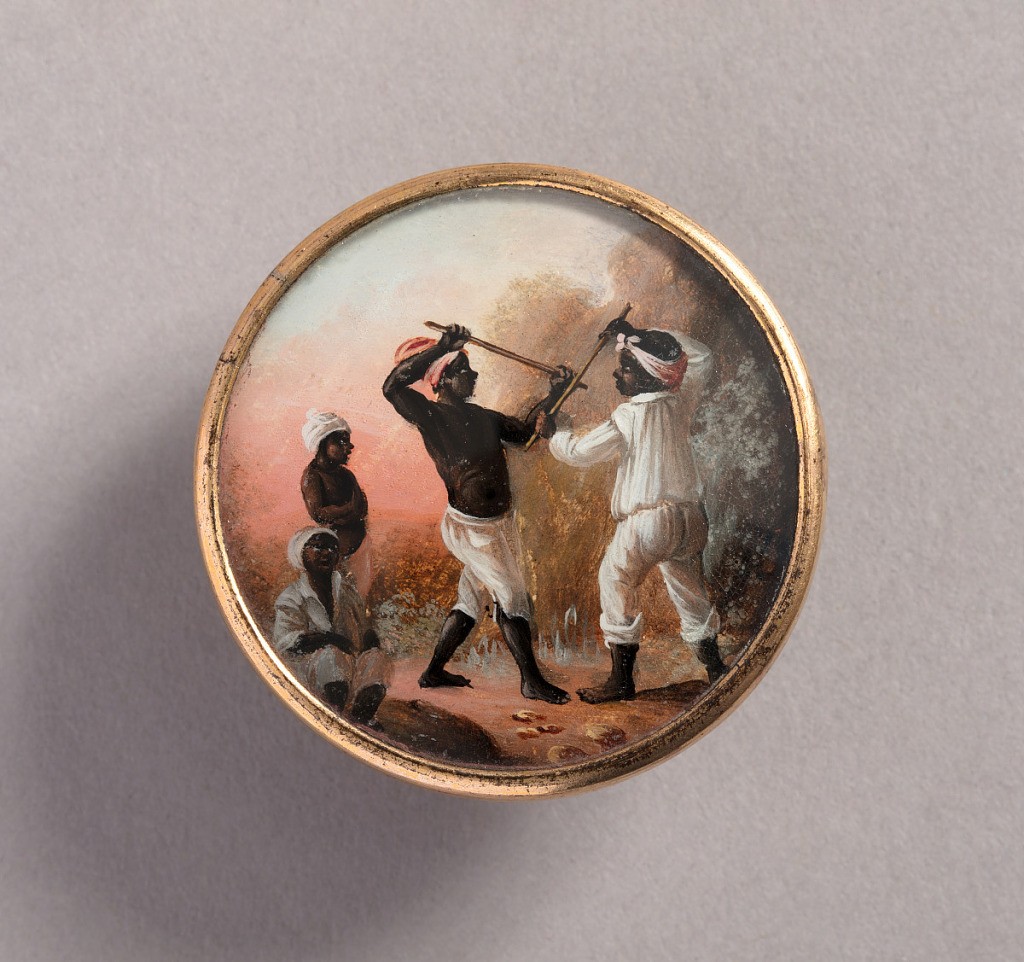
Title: Button
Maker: Agostino Brunias, Italian, ca. 1730–1796
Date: late 18th century
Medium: Gouache paint on tin verre fixé, ivory (backing), glass, gilt metal
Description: Button depicting scene with four figures in a tree-filled landscape, wearing Western garments; three wear turbans while the fourth wears a scarf on head; two are shirtless and two are training with wooden sticks.